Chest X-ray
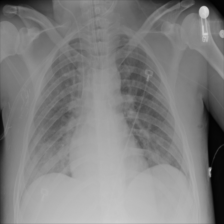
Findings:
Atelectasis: negative
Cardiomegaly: negative
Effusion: negative
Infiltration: negative
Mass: negative
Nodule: negative
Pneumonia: negative
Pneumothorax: negative
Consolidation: positive
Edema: negative
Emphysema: negative
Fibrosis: negative
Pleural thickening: negative
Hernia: negative